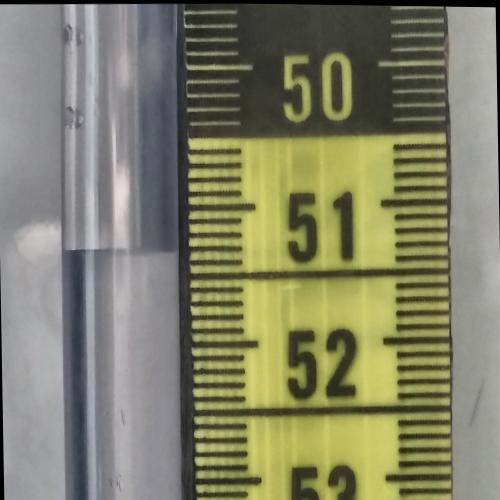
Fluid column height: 51.3 cm